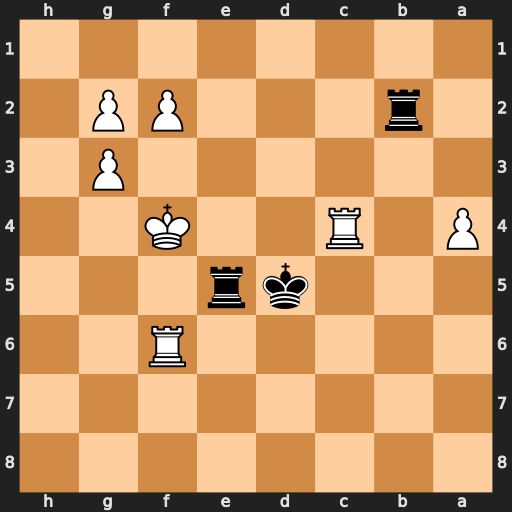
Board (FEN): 8/8/5R2/3kr3/P1R2K2/6P1/1r3PP1/8
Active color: b
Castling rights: -
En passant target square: -
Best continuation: Rxf2+ Kg4 Rxf6